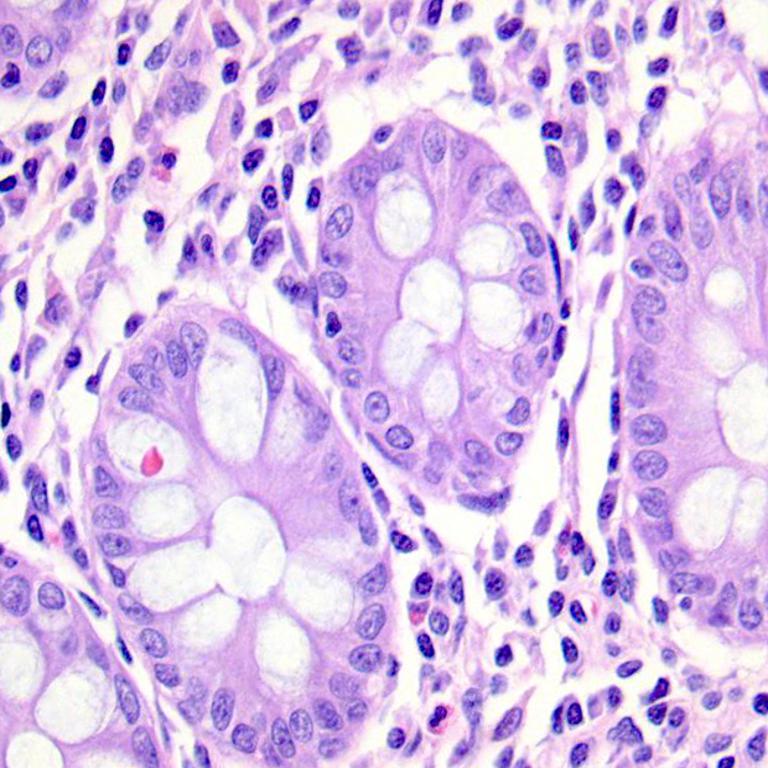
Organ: colon
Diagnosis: benign